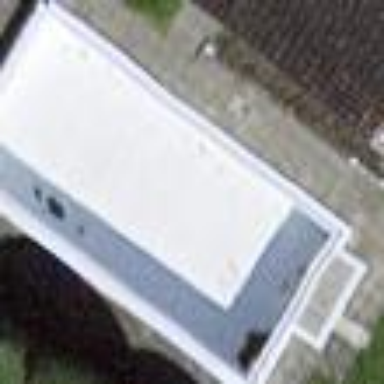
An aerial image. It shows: Swimming pool located in leisure land.